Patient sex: M
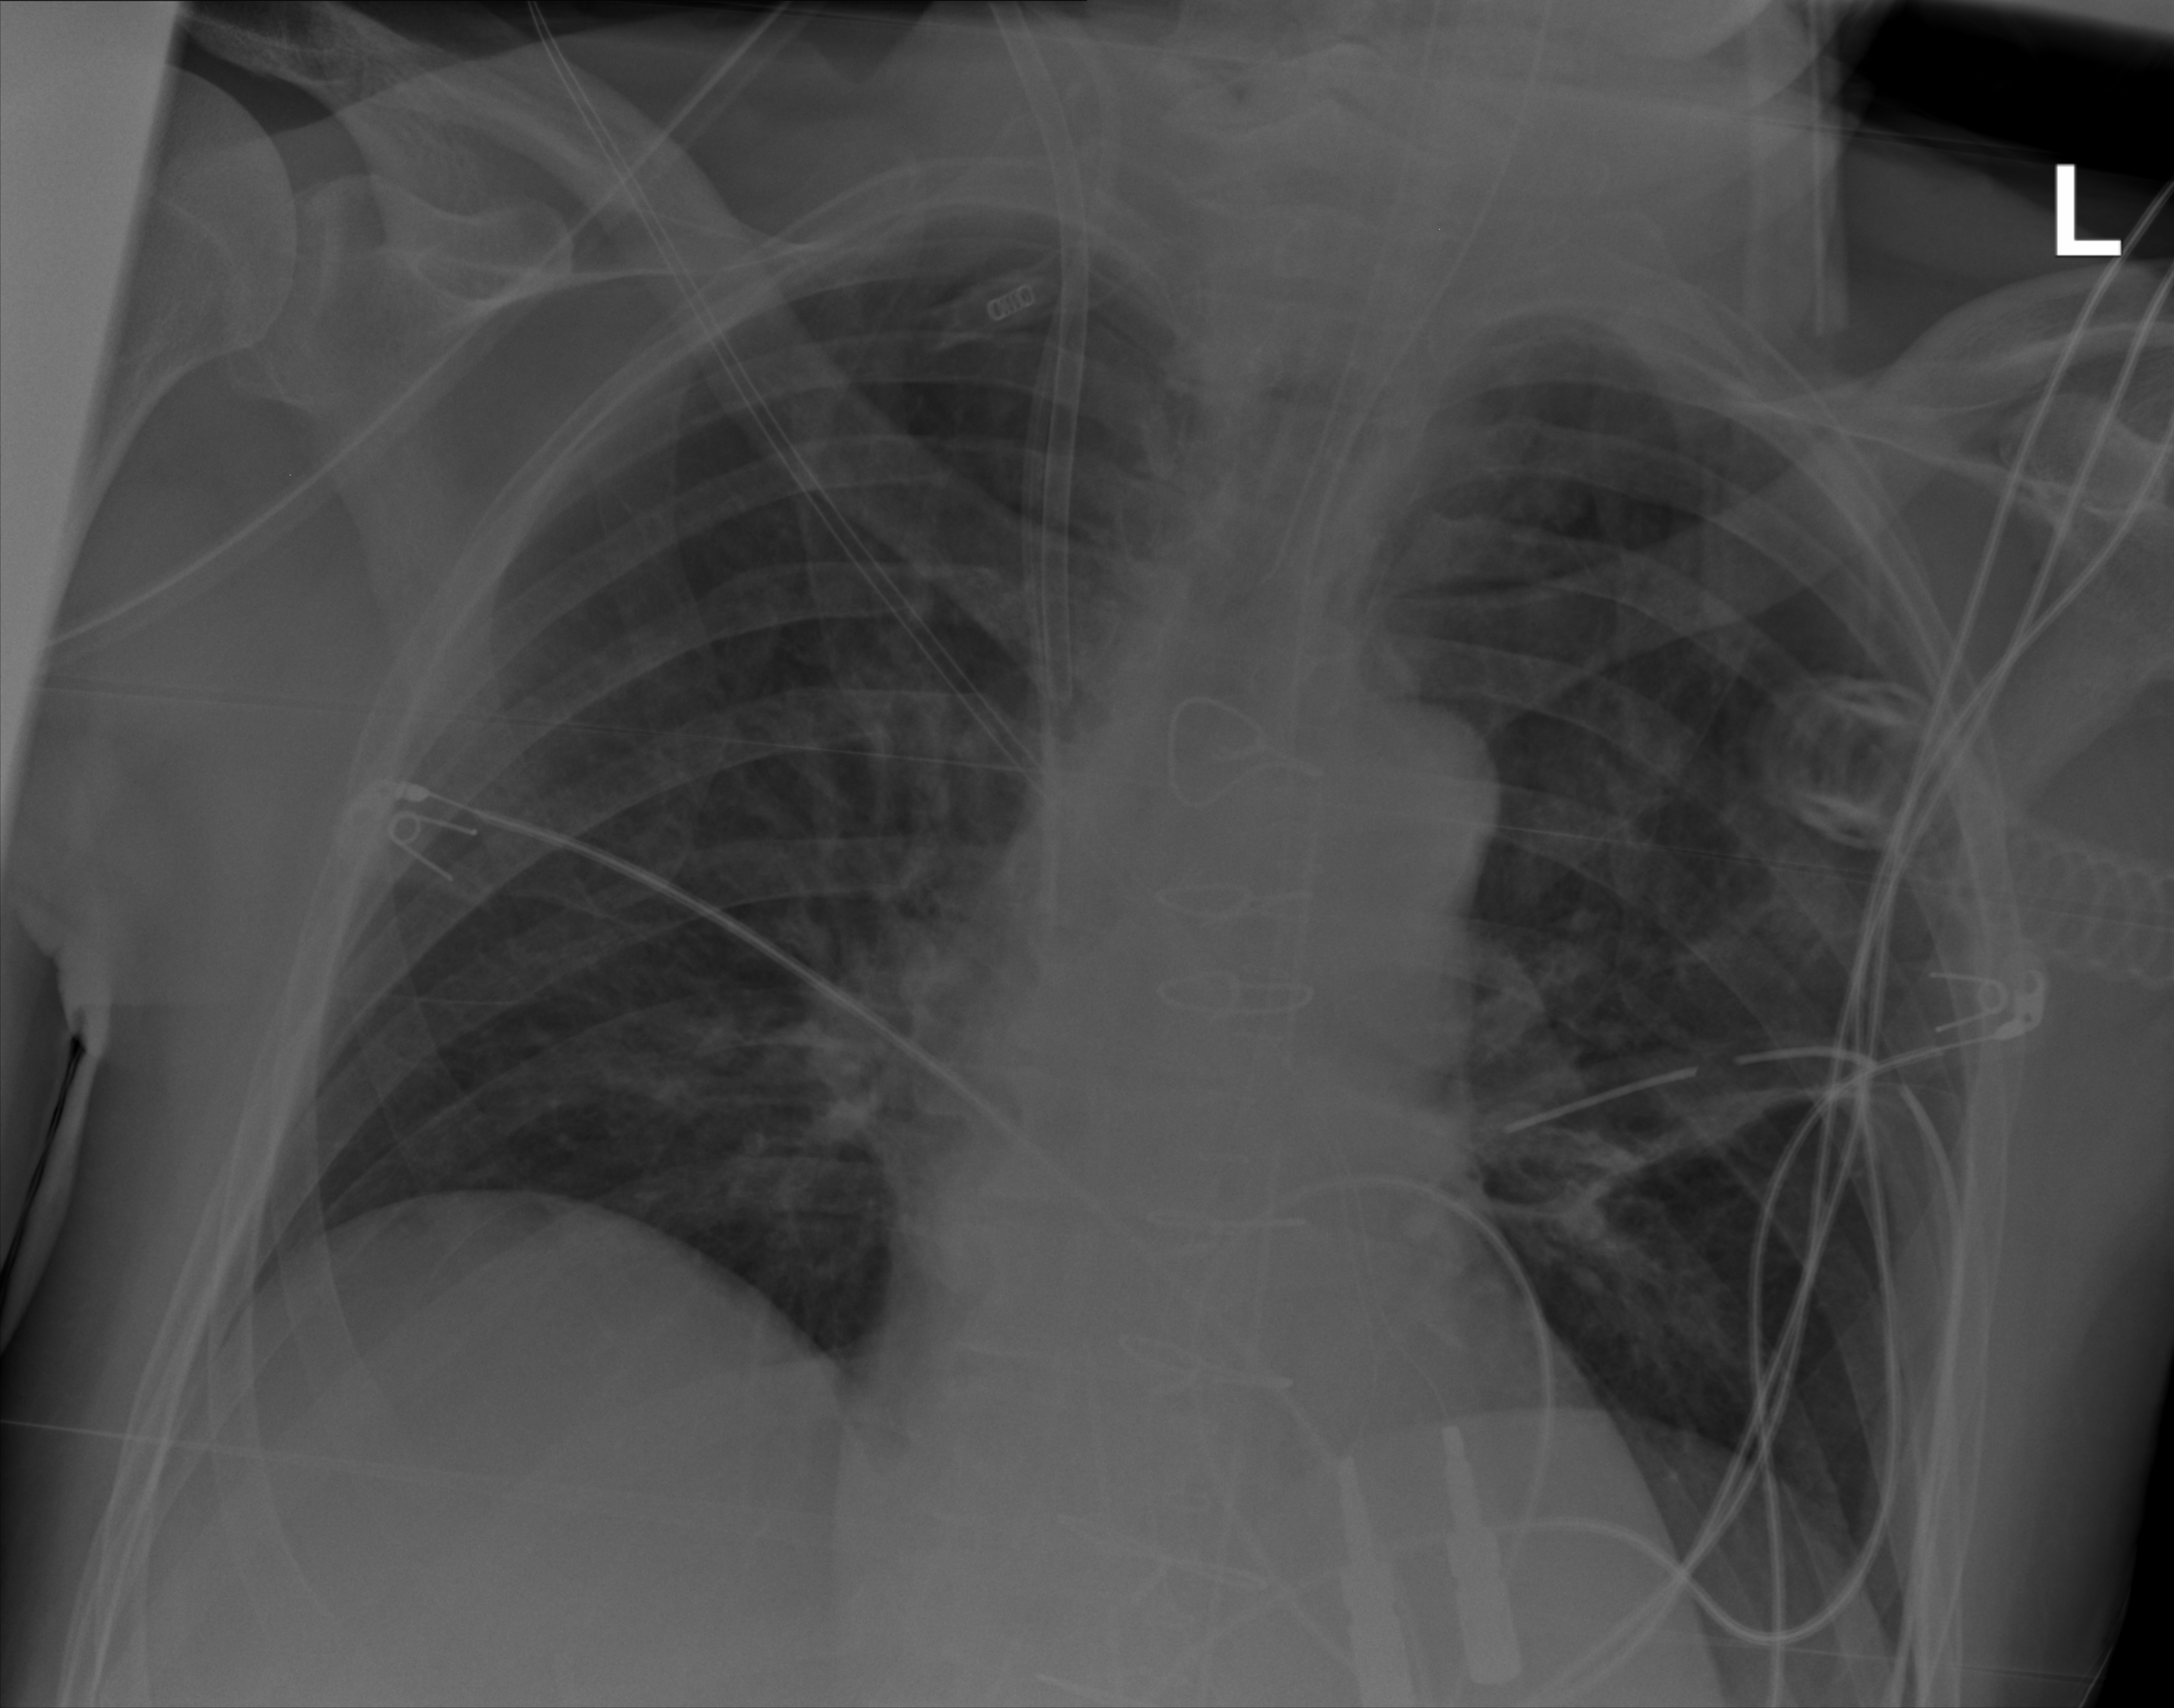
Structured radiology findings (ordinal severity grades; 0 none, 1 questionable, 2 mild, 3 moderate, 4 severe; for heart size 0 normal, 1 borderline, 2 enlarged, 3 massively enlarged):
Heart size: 2
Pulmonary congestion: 1
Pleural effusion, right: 0
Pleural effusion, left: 0
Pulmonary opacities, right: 0
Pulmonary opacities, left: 0
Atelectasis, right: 0
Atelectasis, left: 0